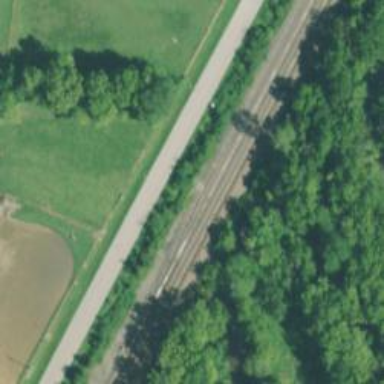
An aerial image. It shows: Railway siding with rails.